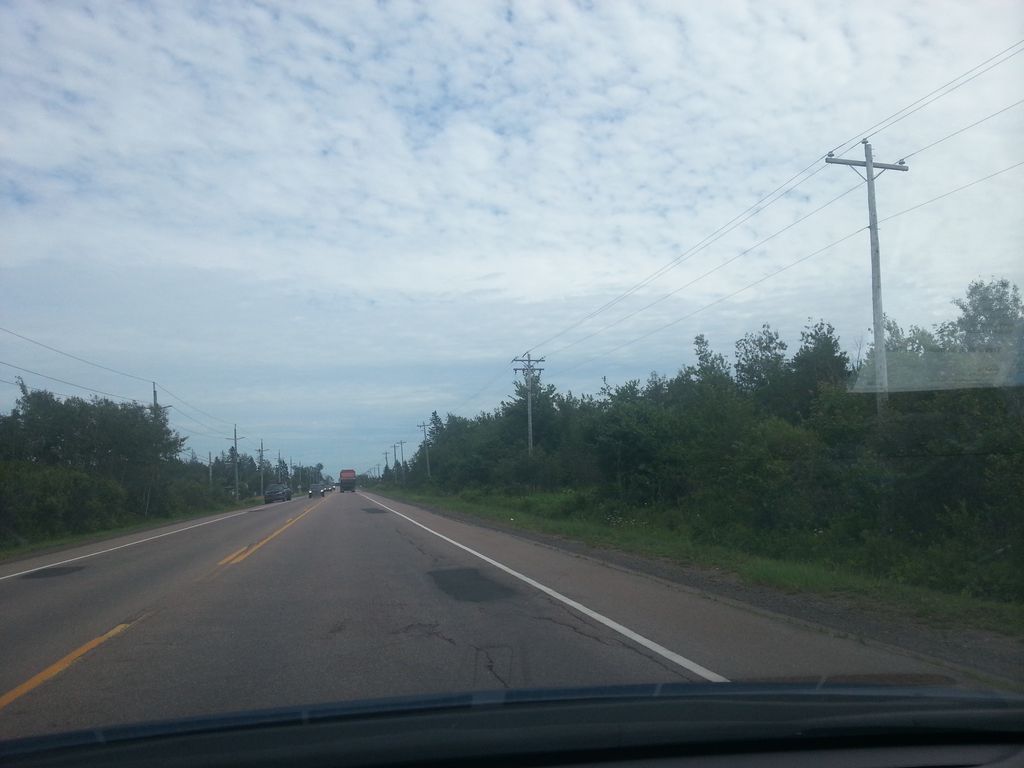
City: charlottetown